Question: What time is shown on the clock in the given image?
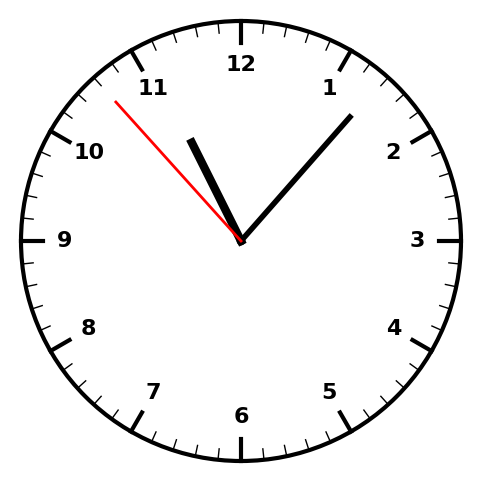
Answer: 11:06:53